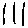
Label: line